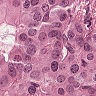
Metastatic tissue present: yes